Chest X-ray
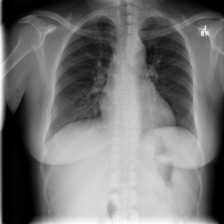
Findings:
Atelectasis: negative
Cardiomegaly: negative
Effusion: negative
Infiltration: negative
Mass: negative
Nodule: negative
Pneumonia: negative
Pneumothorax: negative
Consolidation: negative
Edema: negative
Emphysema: negative
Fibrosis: negative
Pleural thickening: negative
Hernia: negative